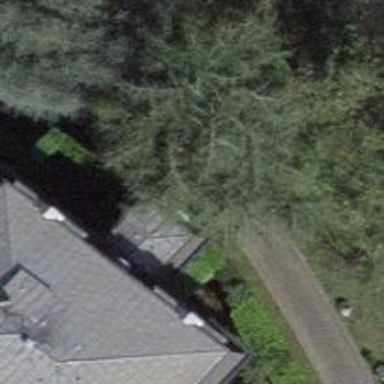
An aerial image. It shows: Evergreen needle-leaved tree.